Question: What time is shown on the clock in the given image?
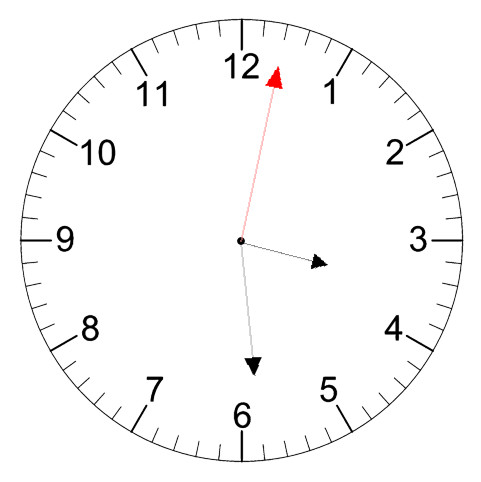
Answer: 03:29:02